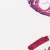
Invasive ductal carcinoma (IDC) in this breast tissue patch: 0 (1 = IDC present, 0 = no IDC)